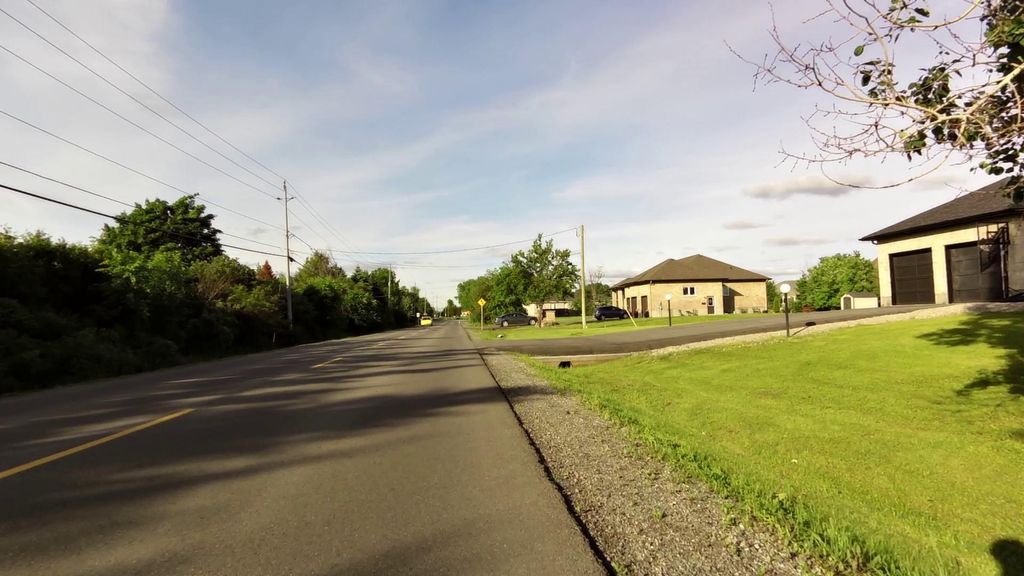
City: ottawa-gatineau